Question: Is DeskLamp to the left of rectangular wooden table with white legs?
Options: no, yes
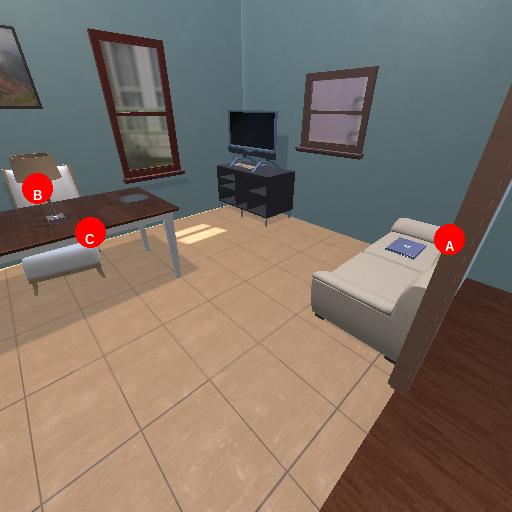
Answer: no